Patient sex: F
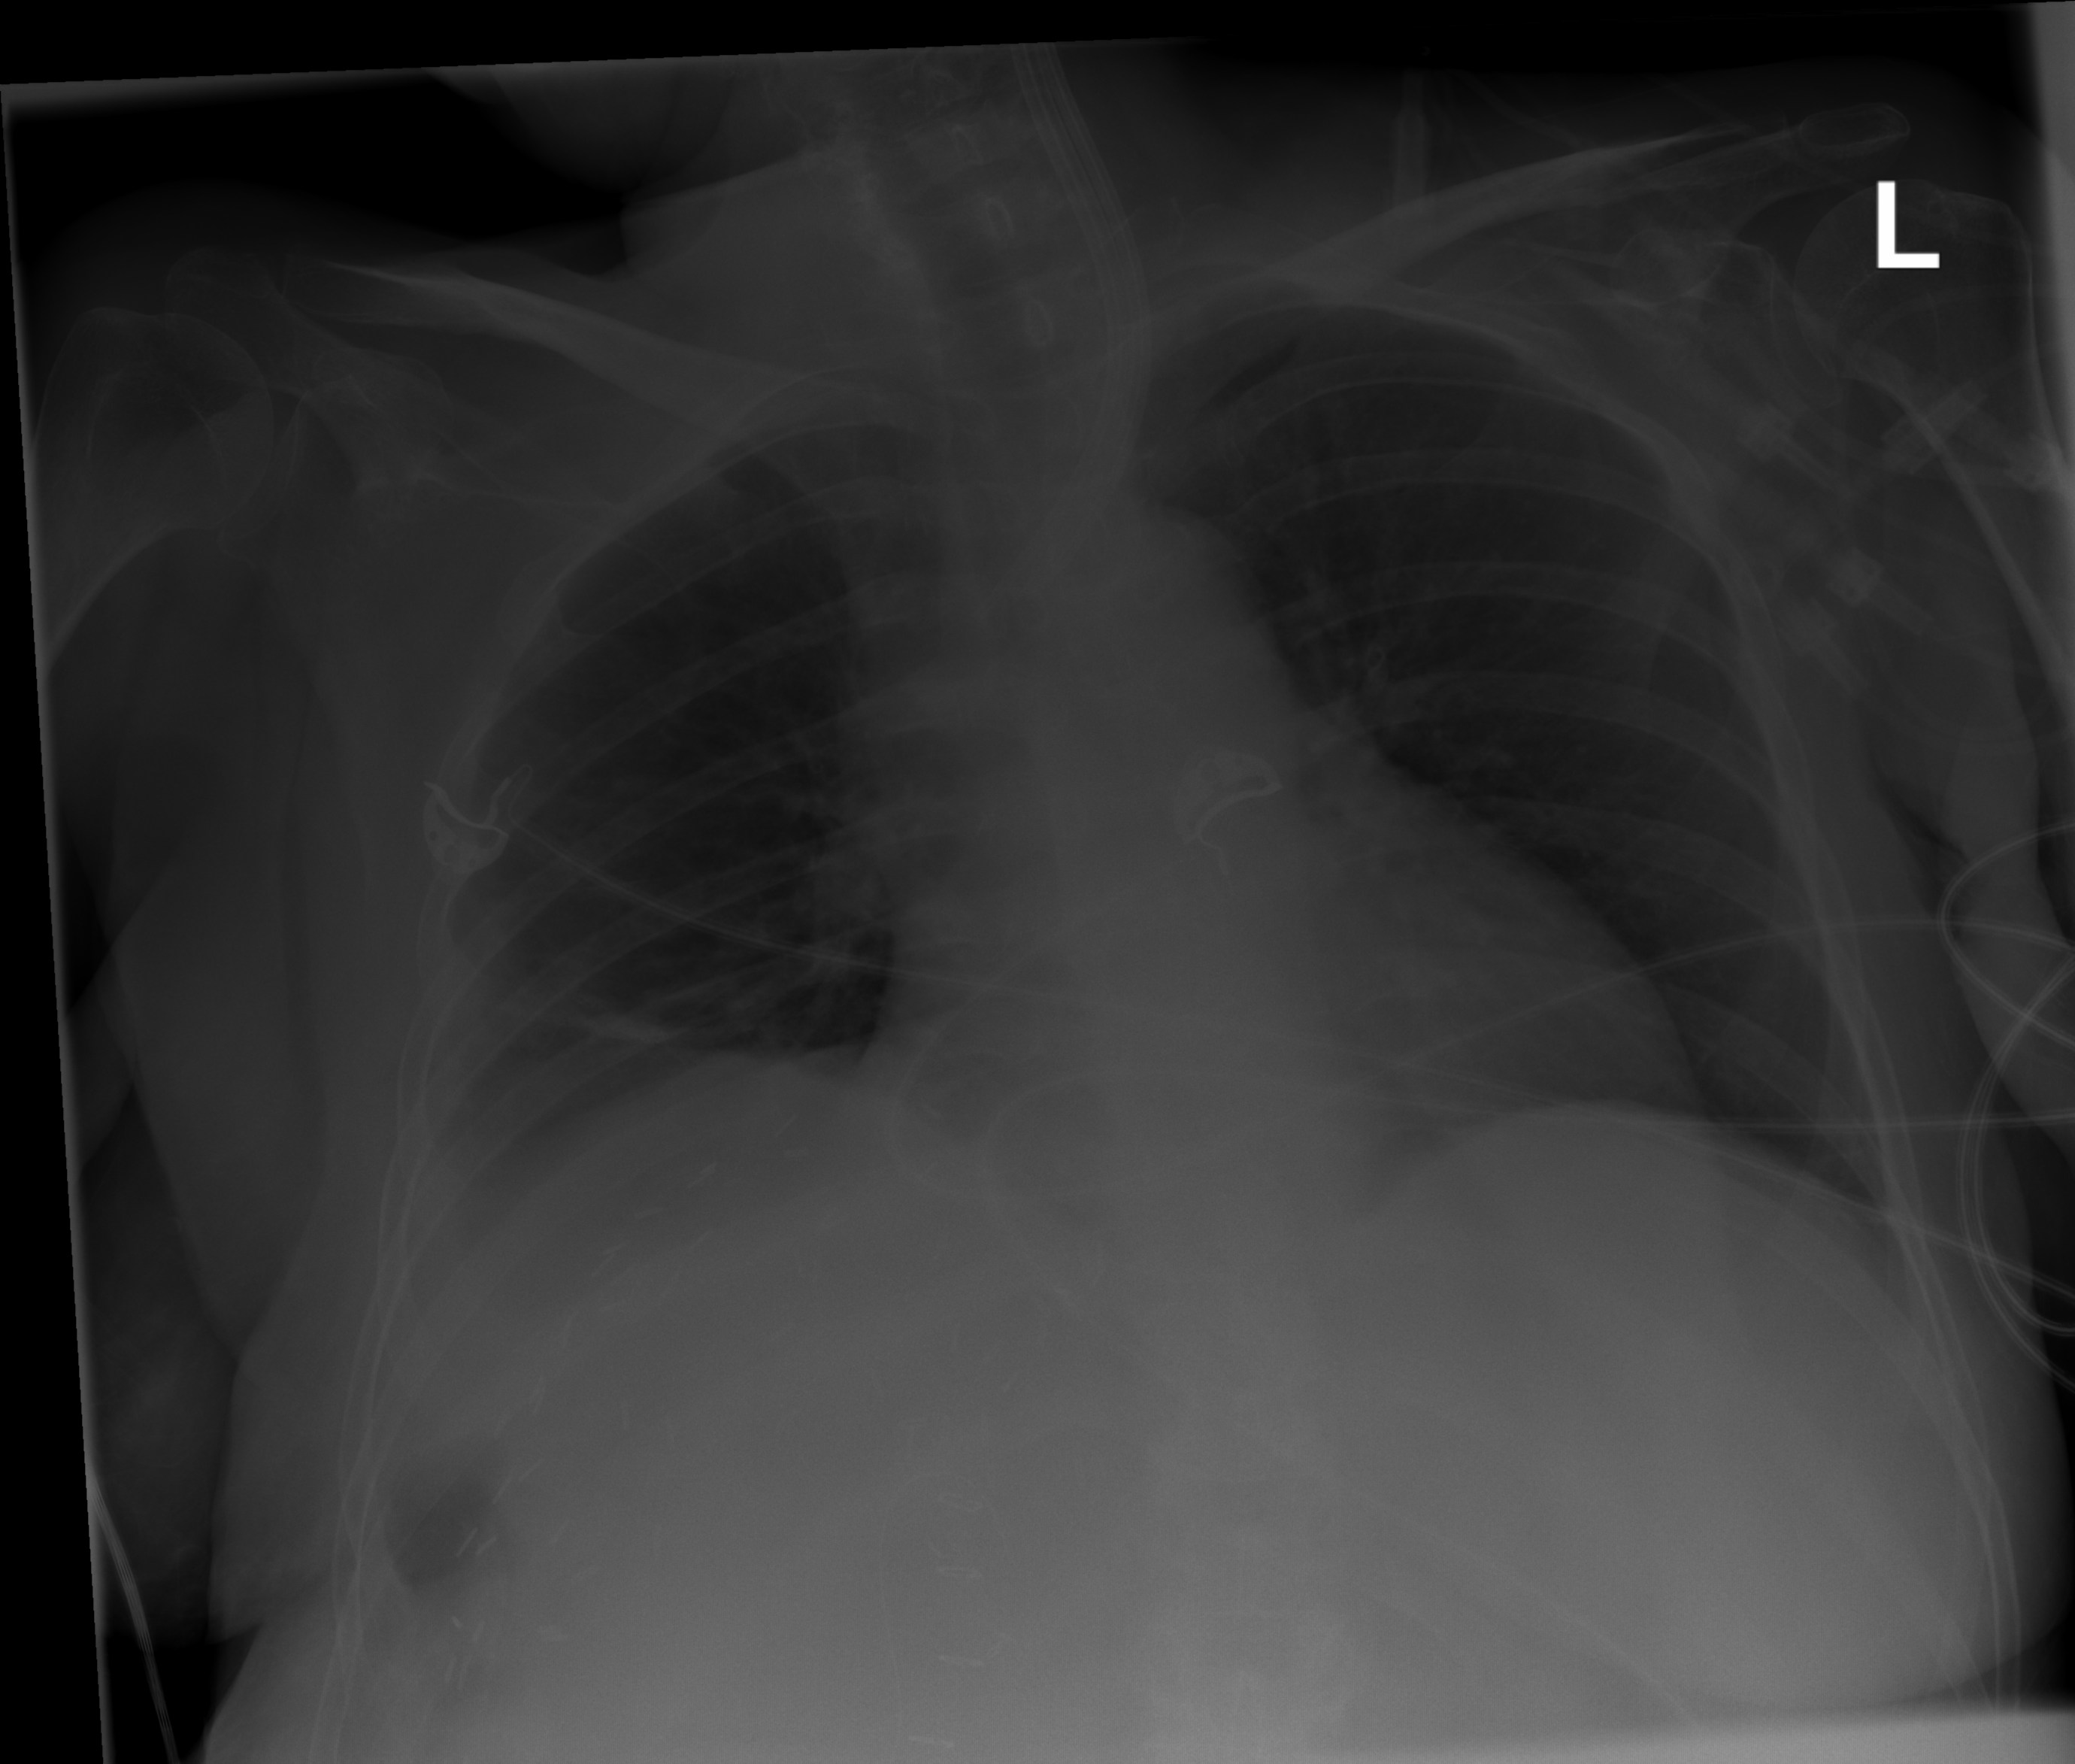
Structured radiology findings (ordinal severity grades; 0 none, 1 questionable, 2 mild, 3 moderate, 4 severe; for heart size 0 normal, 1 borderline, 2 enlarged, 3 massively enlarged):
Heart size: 2
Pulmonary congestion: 0
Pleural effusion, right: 2
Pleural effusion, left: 0
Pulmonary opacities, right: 0
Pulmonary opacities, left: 0
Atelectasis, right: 2
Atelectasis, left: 2